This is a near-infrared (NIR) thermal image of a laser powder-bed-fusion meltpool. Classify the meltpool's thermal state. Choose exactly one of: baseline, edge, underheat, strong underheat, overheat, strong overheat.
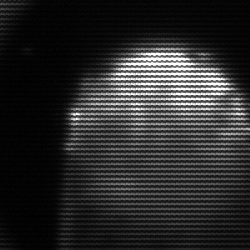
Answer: edge